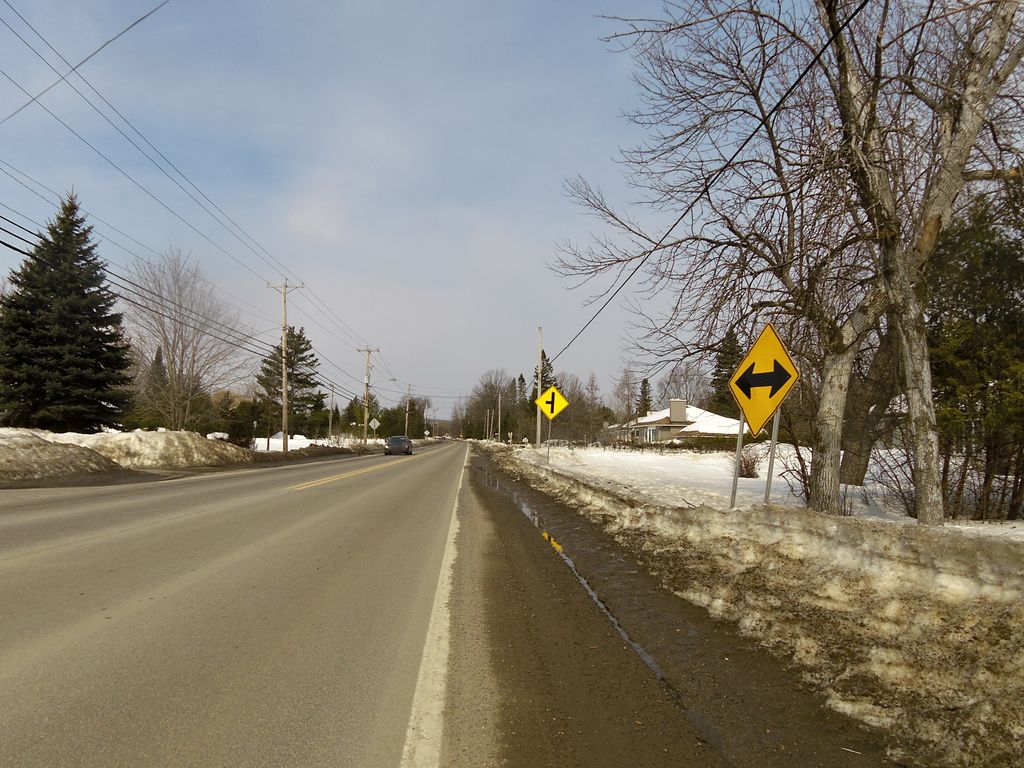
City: ottawa-gatineau